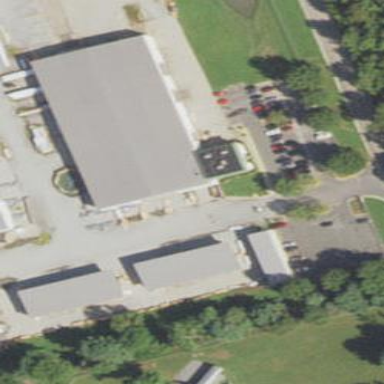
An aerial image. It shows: Industrial building.